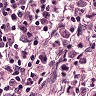
Metastatic tissue present: yes